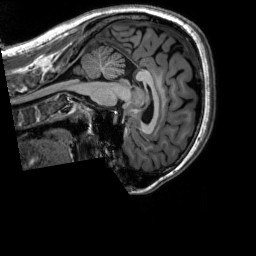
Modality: T1w
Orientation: sagittal
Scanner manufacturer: siemens
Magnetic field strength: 3 T
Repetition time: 2.3 s
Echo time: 0.00302 s